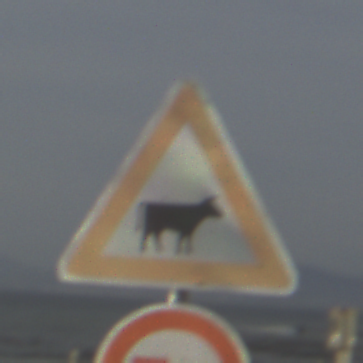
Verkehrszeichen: ViehtriebLinks
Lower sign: UeberholverbotKraftfahrzeuge
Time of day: MorningAfternoon
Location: Outdoor (Suburban)
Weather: PartlyCloudy
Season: NotSpecified
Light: Natural